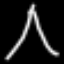
Label: The Eiffel Tower